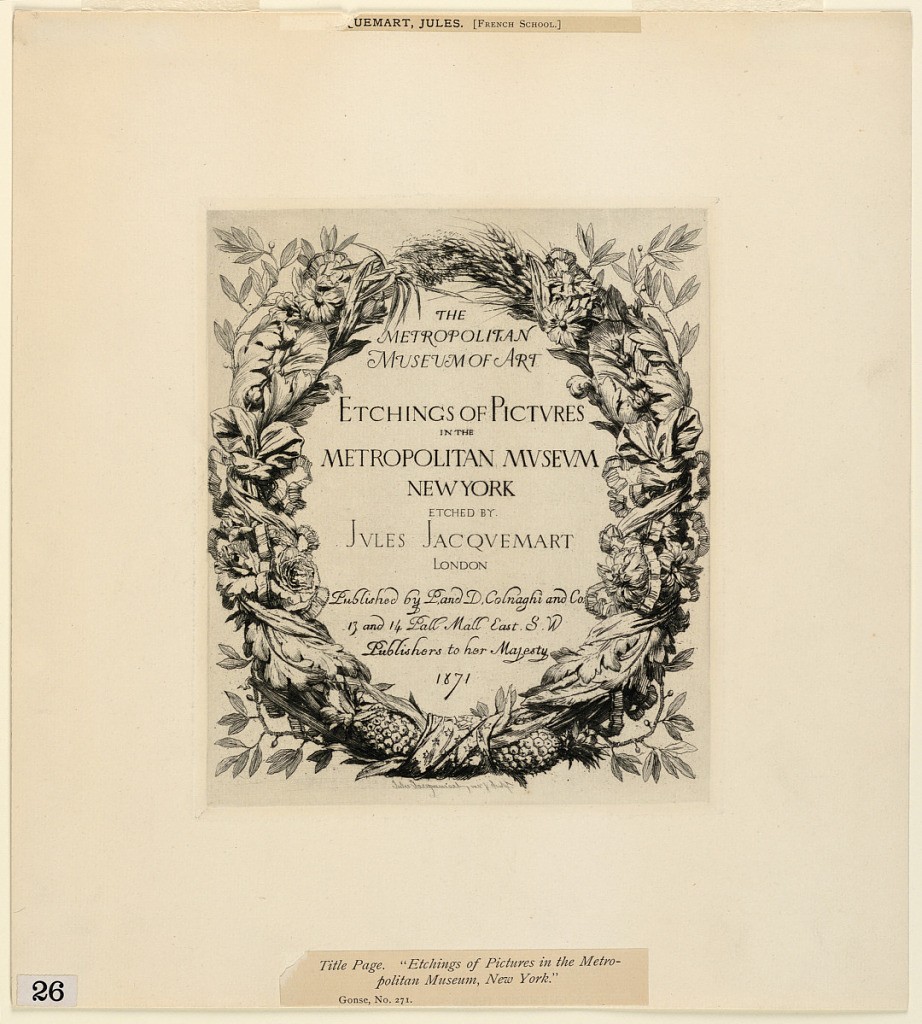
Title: Title Page, from "Etchings of Pictures in the Metropolitan Museum, New York"
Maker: Jules Ferdinand Jacquemart, French, 1837 - 1880
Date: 1871
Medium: Etching on paper
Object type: Print
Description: A wreath with "The / Metropolitan / Museum of Art". The title as given above, and "Etched by / Jules Jacquemart / London...1871".